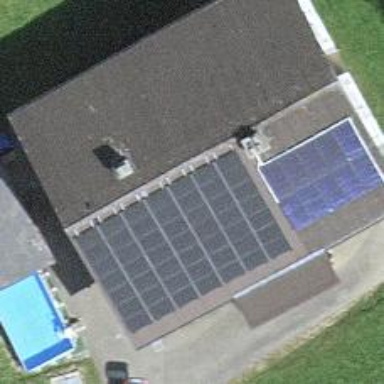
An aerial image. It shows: Solar power generator.